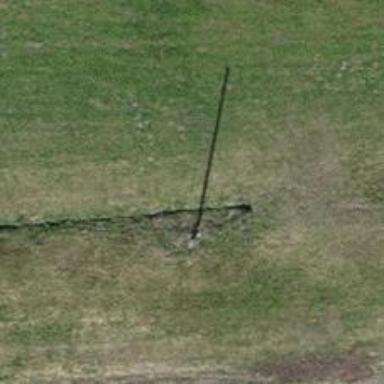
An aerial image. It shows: Minor power line with three cables.